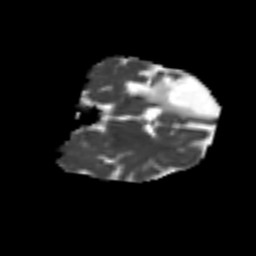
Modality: MD
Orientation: coronal
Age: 40
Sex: female
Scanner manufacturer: siemens
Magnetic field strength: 3 T
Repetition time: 4.999 s
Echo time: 0.07946 s